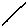
Label: line